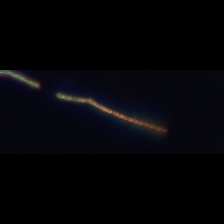
Taxon: Chaetoceros
Group: Diatoms